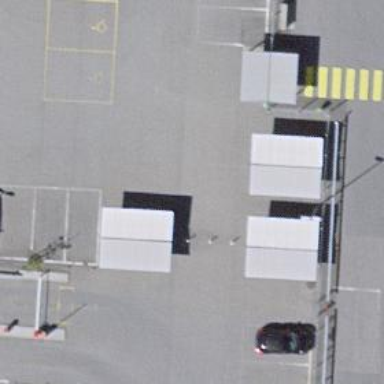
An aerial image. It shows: Bollard barrier.